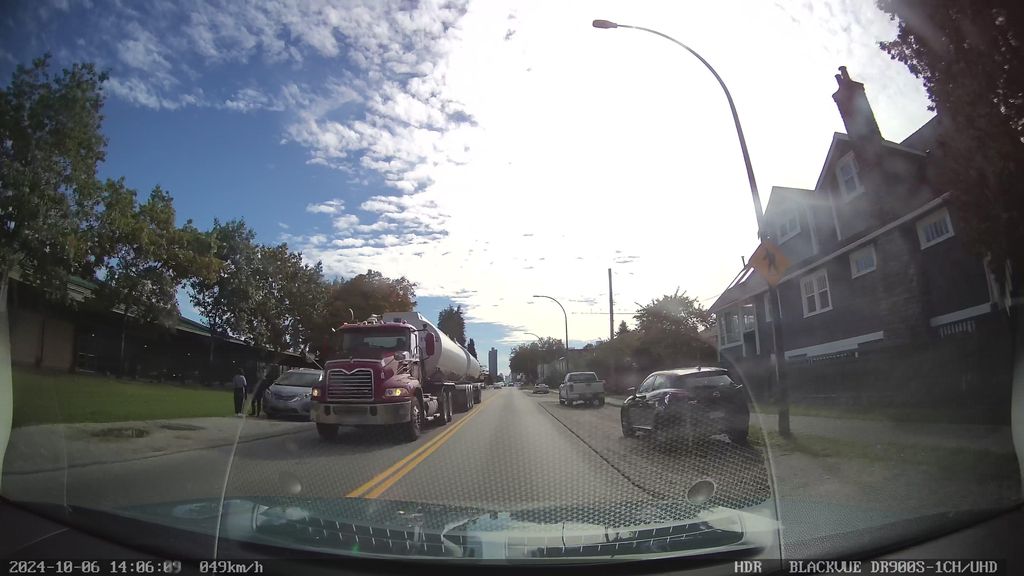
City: vancouver